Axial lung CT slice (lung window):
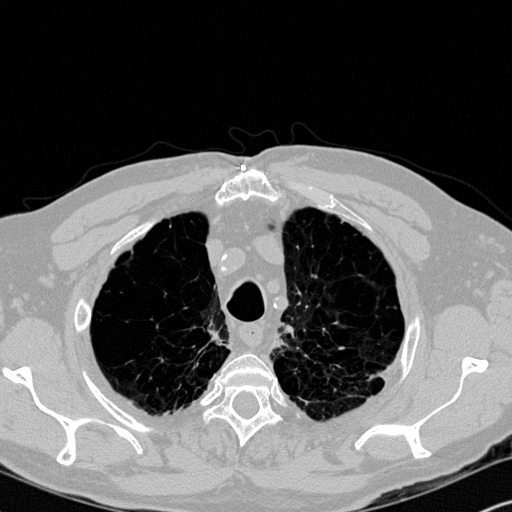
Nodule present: no